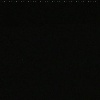
Label: space